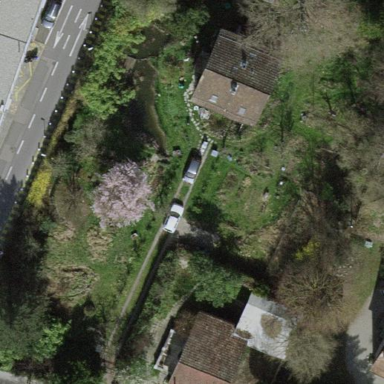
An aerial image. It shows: Garden surrounded by fence.